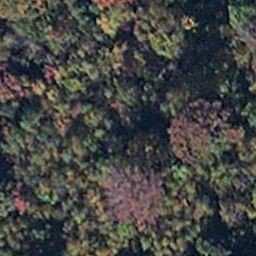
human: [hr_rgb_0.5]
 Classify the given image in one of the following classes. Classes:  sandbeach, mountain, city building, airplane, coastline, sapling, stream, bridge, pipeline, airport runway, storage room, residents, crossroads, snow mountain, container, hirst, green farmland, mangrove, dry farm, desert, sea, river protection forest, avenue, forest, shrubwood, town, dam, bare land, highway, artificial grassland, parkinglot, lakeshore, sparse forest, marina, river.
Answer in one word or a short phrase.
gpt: mangrove